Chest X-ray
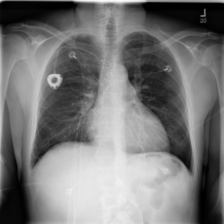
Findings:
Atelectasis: negative
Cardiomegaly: positive
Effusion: negative
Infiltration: negative
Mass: negative
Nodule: negative
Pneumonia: negative
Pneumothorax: negative
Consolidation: negative
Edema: positive
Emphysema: negative
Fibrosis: negative
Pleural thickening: negative
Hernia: negative